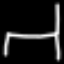
Label: chair